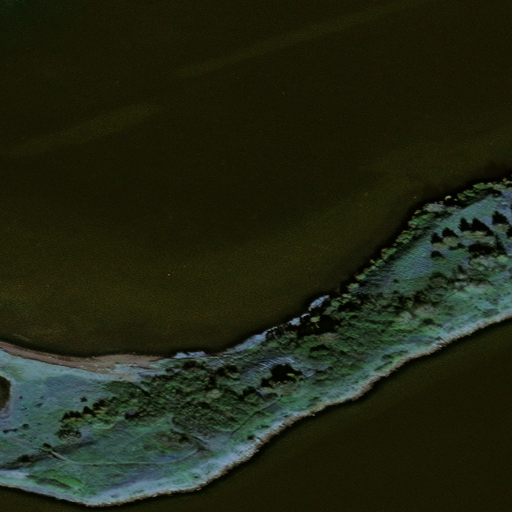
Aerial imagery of cape in Alaska named Frye Point containing only unknown